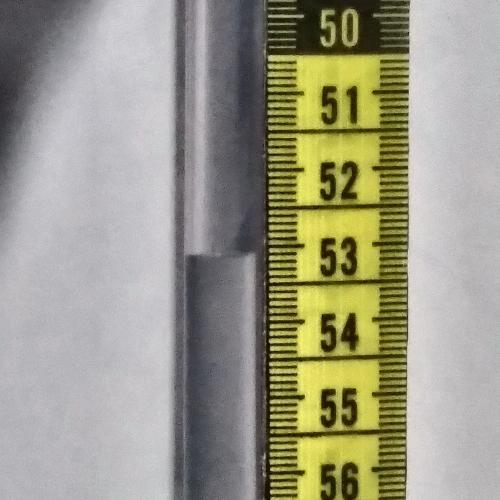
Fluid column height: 53.1 cm